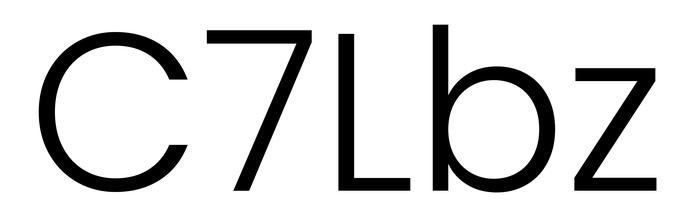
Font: Poppins-Light